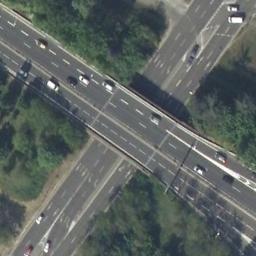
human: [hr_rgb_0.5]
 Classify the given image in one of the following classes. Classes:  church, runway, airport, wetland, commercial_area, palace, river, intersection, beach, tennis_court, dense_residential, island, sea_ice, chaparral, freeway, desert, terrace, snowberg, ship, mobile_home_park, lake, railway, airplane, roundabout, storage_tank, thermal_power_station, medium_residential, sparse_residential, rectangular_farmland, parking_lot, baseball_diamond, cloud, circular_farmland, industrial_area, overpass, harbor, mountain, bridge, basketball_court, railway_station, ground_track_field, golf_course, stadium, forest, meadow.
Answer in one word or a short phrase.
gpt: overpass